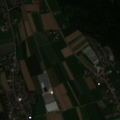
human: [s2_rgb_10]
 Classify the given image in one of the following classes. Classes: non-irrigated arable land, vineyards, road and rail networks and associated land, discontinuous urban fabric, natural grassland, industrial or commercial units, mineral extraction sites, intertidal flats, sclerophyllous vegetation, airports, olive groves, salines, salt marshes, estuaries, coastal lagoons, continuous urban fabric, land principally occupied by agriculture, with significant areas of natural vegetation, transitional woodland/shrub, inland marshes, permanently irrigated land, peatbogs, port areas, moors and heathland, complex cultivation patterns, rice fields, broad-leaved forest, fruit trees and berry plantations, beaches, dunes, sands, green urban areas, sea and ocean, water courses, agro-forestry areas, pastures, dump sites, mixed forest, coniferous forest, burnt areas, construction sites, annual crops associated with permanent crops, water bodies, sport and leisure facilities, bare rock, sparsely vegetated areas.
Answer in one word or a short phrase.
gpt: discontinuous urban fabric, non-irrigated arable land, mixed forest